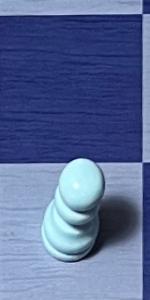
Label: Pawn_White